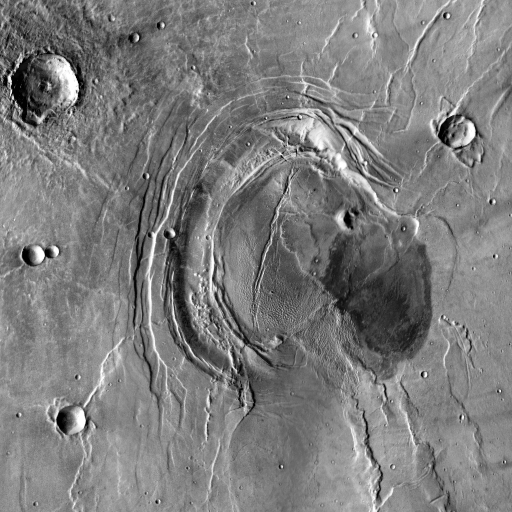
Crater classes present: Background, Other, Layered, Buried